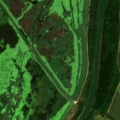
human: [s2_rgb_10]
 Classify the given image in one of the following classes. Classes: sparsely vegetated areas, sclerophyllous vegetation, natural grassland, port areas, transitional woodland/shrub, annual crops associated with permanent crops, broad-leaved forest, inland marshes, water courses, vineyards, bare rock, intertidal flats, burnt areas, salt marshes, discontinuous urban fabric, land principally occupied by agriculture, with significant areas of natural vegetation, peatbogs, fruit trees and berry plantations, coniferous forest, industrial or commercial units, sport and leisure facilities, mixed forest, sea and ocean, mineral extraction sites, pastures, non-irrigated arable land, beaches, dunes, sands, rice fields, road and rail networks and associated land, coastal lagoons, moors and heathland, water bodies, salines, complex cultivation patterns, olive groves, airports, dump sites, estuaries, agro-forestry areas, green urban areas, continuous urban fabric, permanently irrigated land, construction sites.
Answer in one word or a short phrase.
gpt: non-irrigated arable land, broad-leaved forest, inland marshes, water courses, water bodies